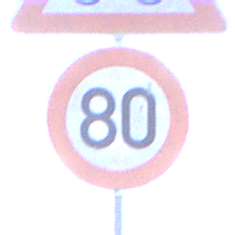
Verkehrszeichen: Geschwindigkeit80
Zusatzzeichen oben: RadverkehrRechts
Umgebung: Outdoor, Nature
Tageszeit: MorningAfternoon
Wetter: Clear
Licht: Natural
Jahreszeit: NotSpecified
Kontrast: HighContrast